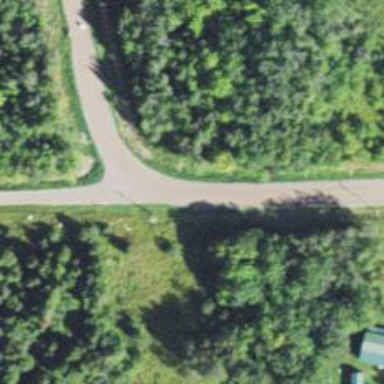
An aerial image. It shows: Unclassified road.